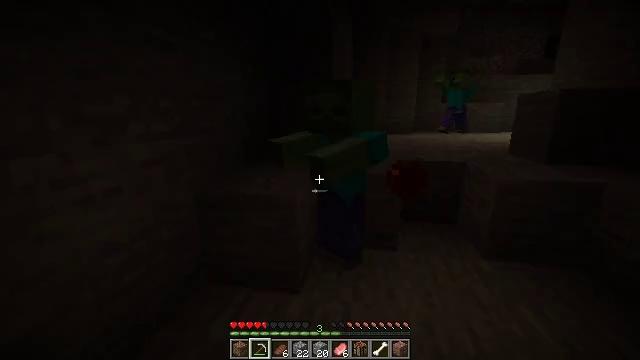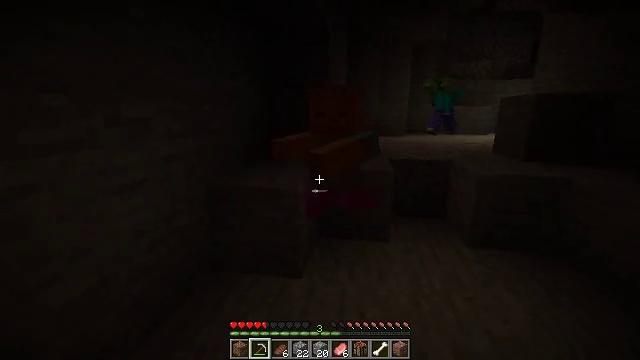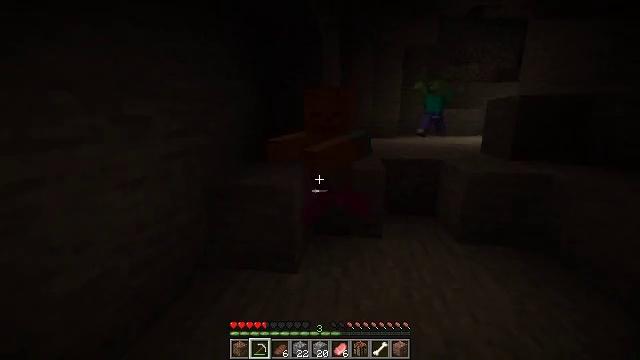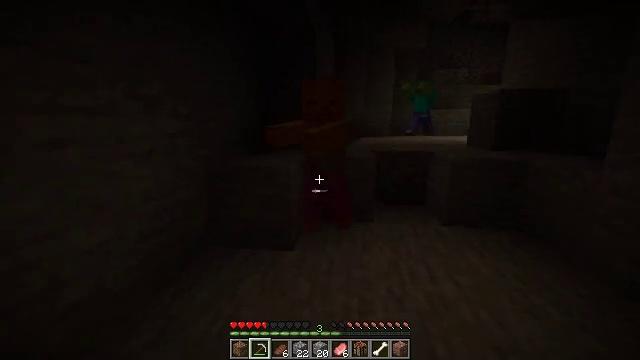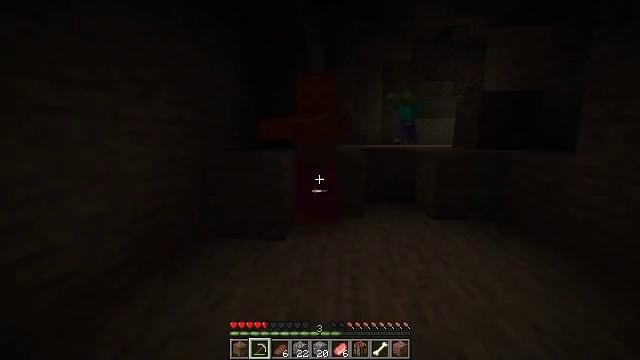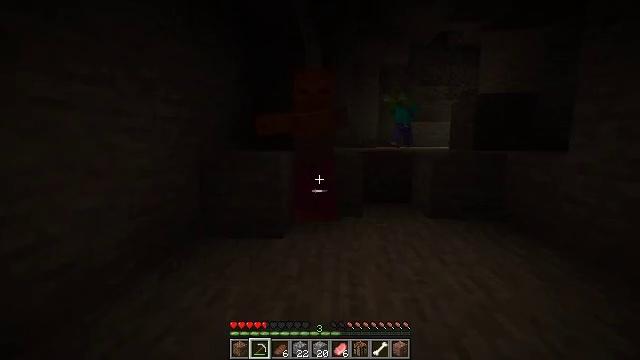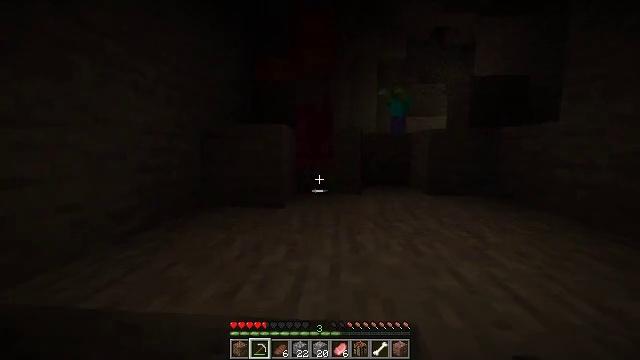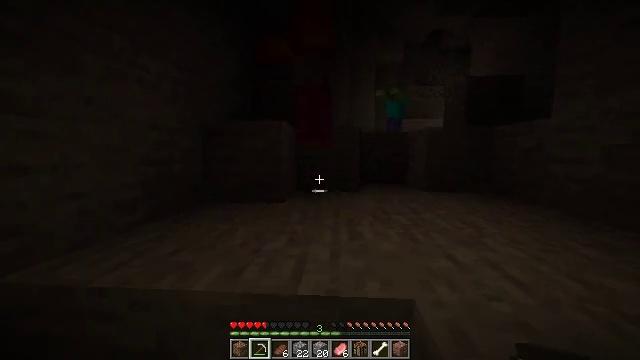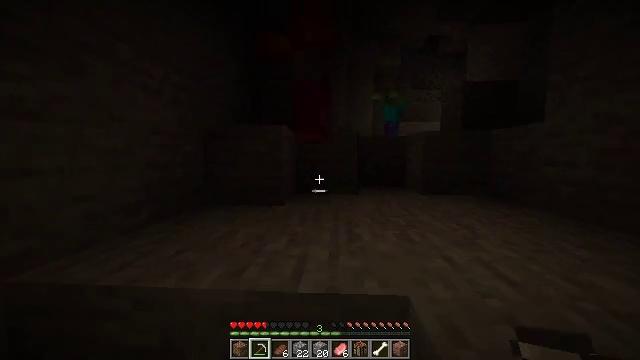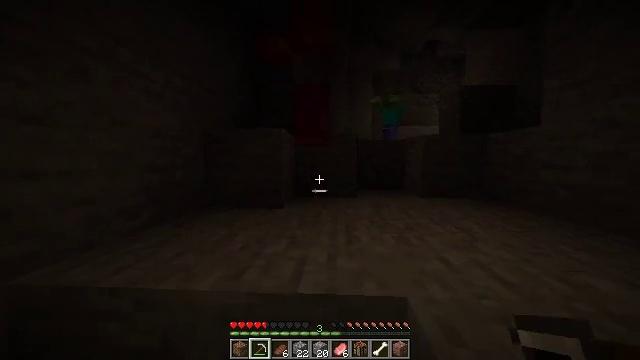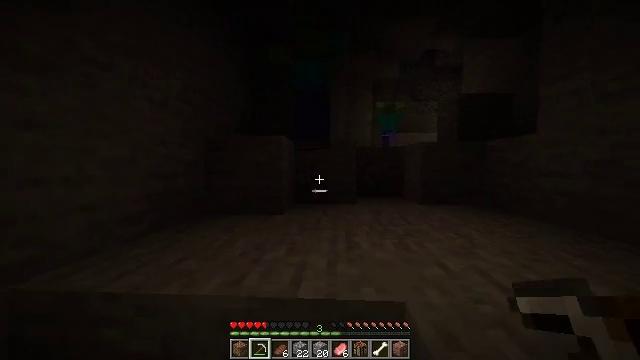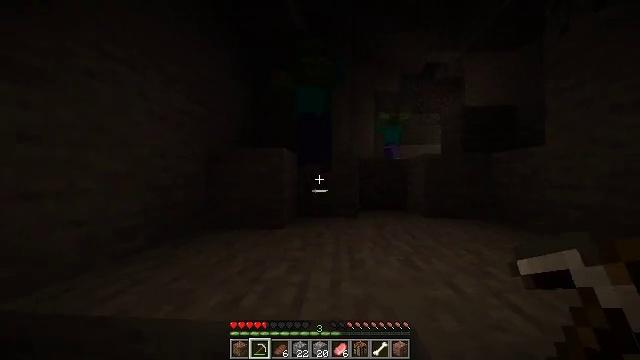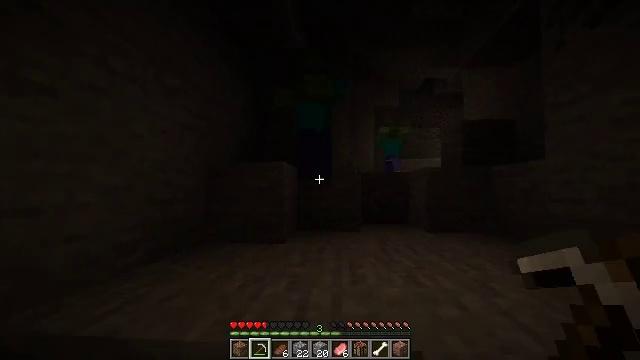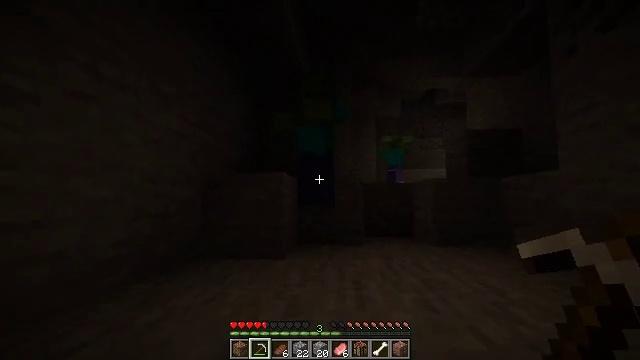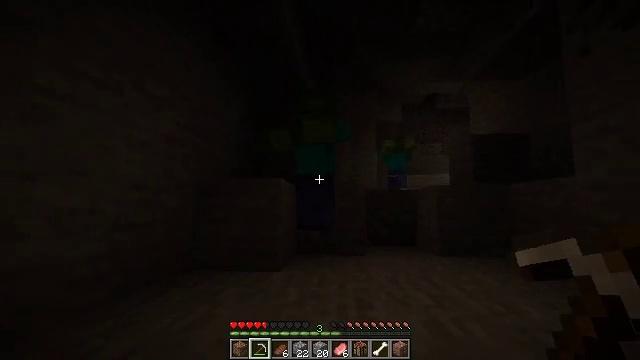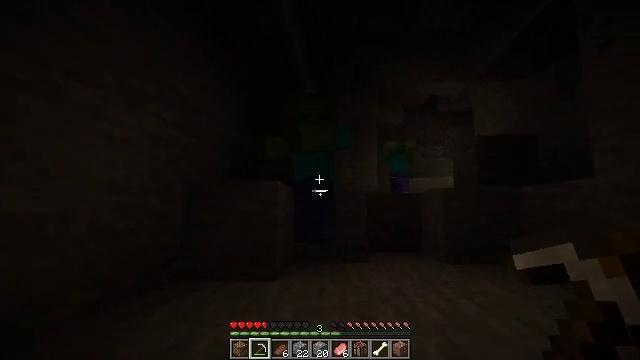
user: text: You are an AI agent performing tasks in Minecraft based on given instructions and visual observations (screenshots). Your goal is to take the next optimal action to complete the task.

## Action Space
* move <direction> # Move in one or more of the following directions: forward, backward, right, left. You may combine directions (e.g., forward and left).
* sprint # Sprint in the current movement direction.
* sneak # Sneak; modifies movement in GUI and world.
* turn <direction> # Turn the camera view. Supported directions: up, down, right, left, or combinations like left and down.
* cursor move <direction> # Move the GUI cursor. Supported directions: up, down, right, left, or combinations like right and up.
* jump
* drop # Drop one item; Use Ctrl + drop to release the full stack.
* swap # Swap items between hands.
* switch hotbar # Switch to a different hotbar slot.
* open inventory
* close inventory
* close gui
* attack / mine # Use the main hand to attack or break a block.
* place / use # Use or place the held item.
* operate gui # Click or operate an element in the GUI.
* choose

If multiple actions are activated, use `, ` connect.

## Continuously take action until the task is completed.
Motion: motion action
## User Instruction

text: Kill a zombie.
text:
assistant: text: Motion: move back
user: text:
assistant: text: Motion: move back, turn right
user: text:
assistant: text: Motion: turn right and up
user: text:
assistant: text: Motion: turn right and up
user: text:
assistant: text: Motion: turn up
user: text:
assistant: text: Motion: no_op
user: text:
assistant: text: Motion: no_op
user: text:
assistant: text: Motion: no_op
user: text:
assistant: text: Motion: no_op
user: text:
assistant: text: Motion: turn up
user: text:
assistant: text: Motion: move forward, turn up
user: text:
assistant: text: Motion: move forward, turn up
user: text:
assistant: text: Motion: move forward, turn up
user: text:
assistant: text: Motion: move forward, turn up
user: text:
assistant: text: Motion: no_op
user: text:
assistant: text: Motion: turn down, attack / mine
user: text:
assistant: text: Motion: turn right and down, attack / mine
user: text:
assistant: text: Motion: turn right and down, attack / mine
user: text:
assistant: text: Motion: move back
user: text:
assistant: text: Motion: move back
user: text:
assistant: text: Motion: no_op